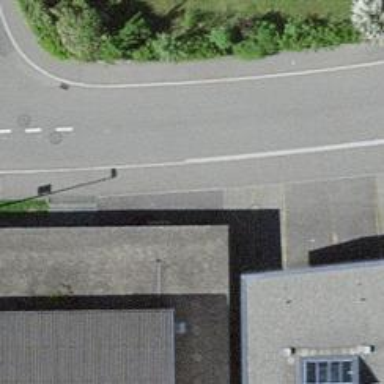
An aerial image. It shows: Footway that passes through building tunnel.